Interaction volume radius: 10 \u00c5
Interaction volume height: 15 \u00c5
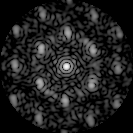
Disorder parameter: 0.5091